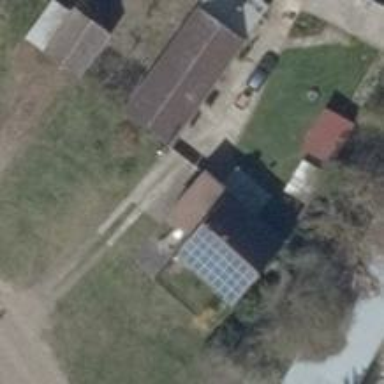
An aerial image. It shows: Solar photovoltaic panel generator producing electricity in small installation.